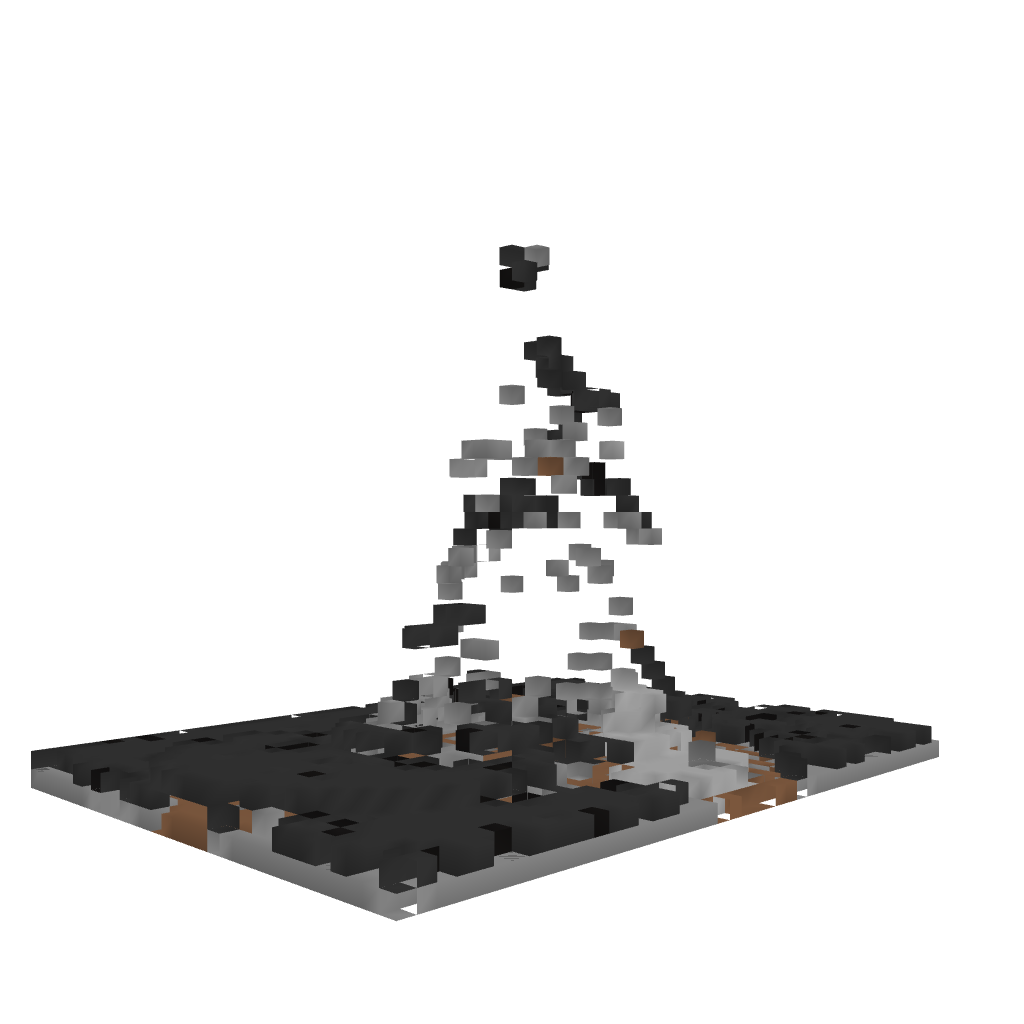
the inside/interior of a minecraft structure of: Mini Mountain With WaterFall